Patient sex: M
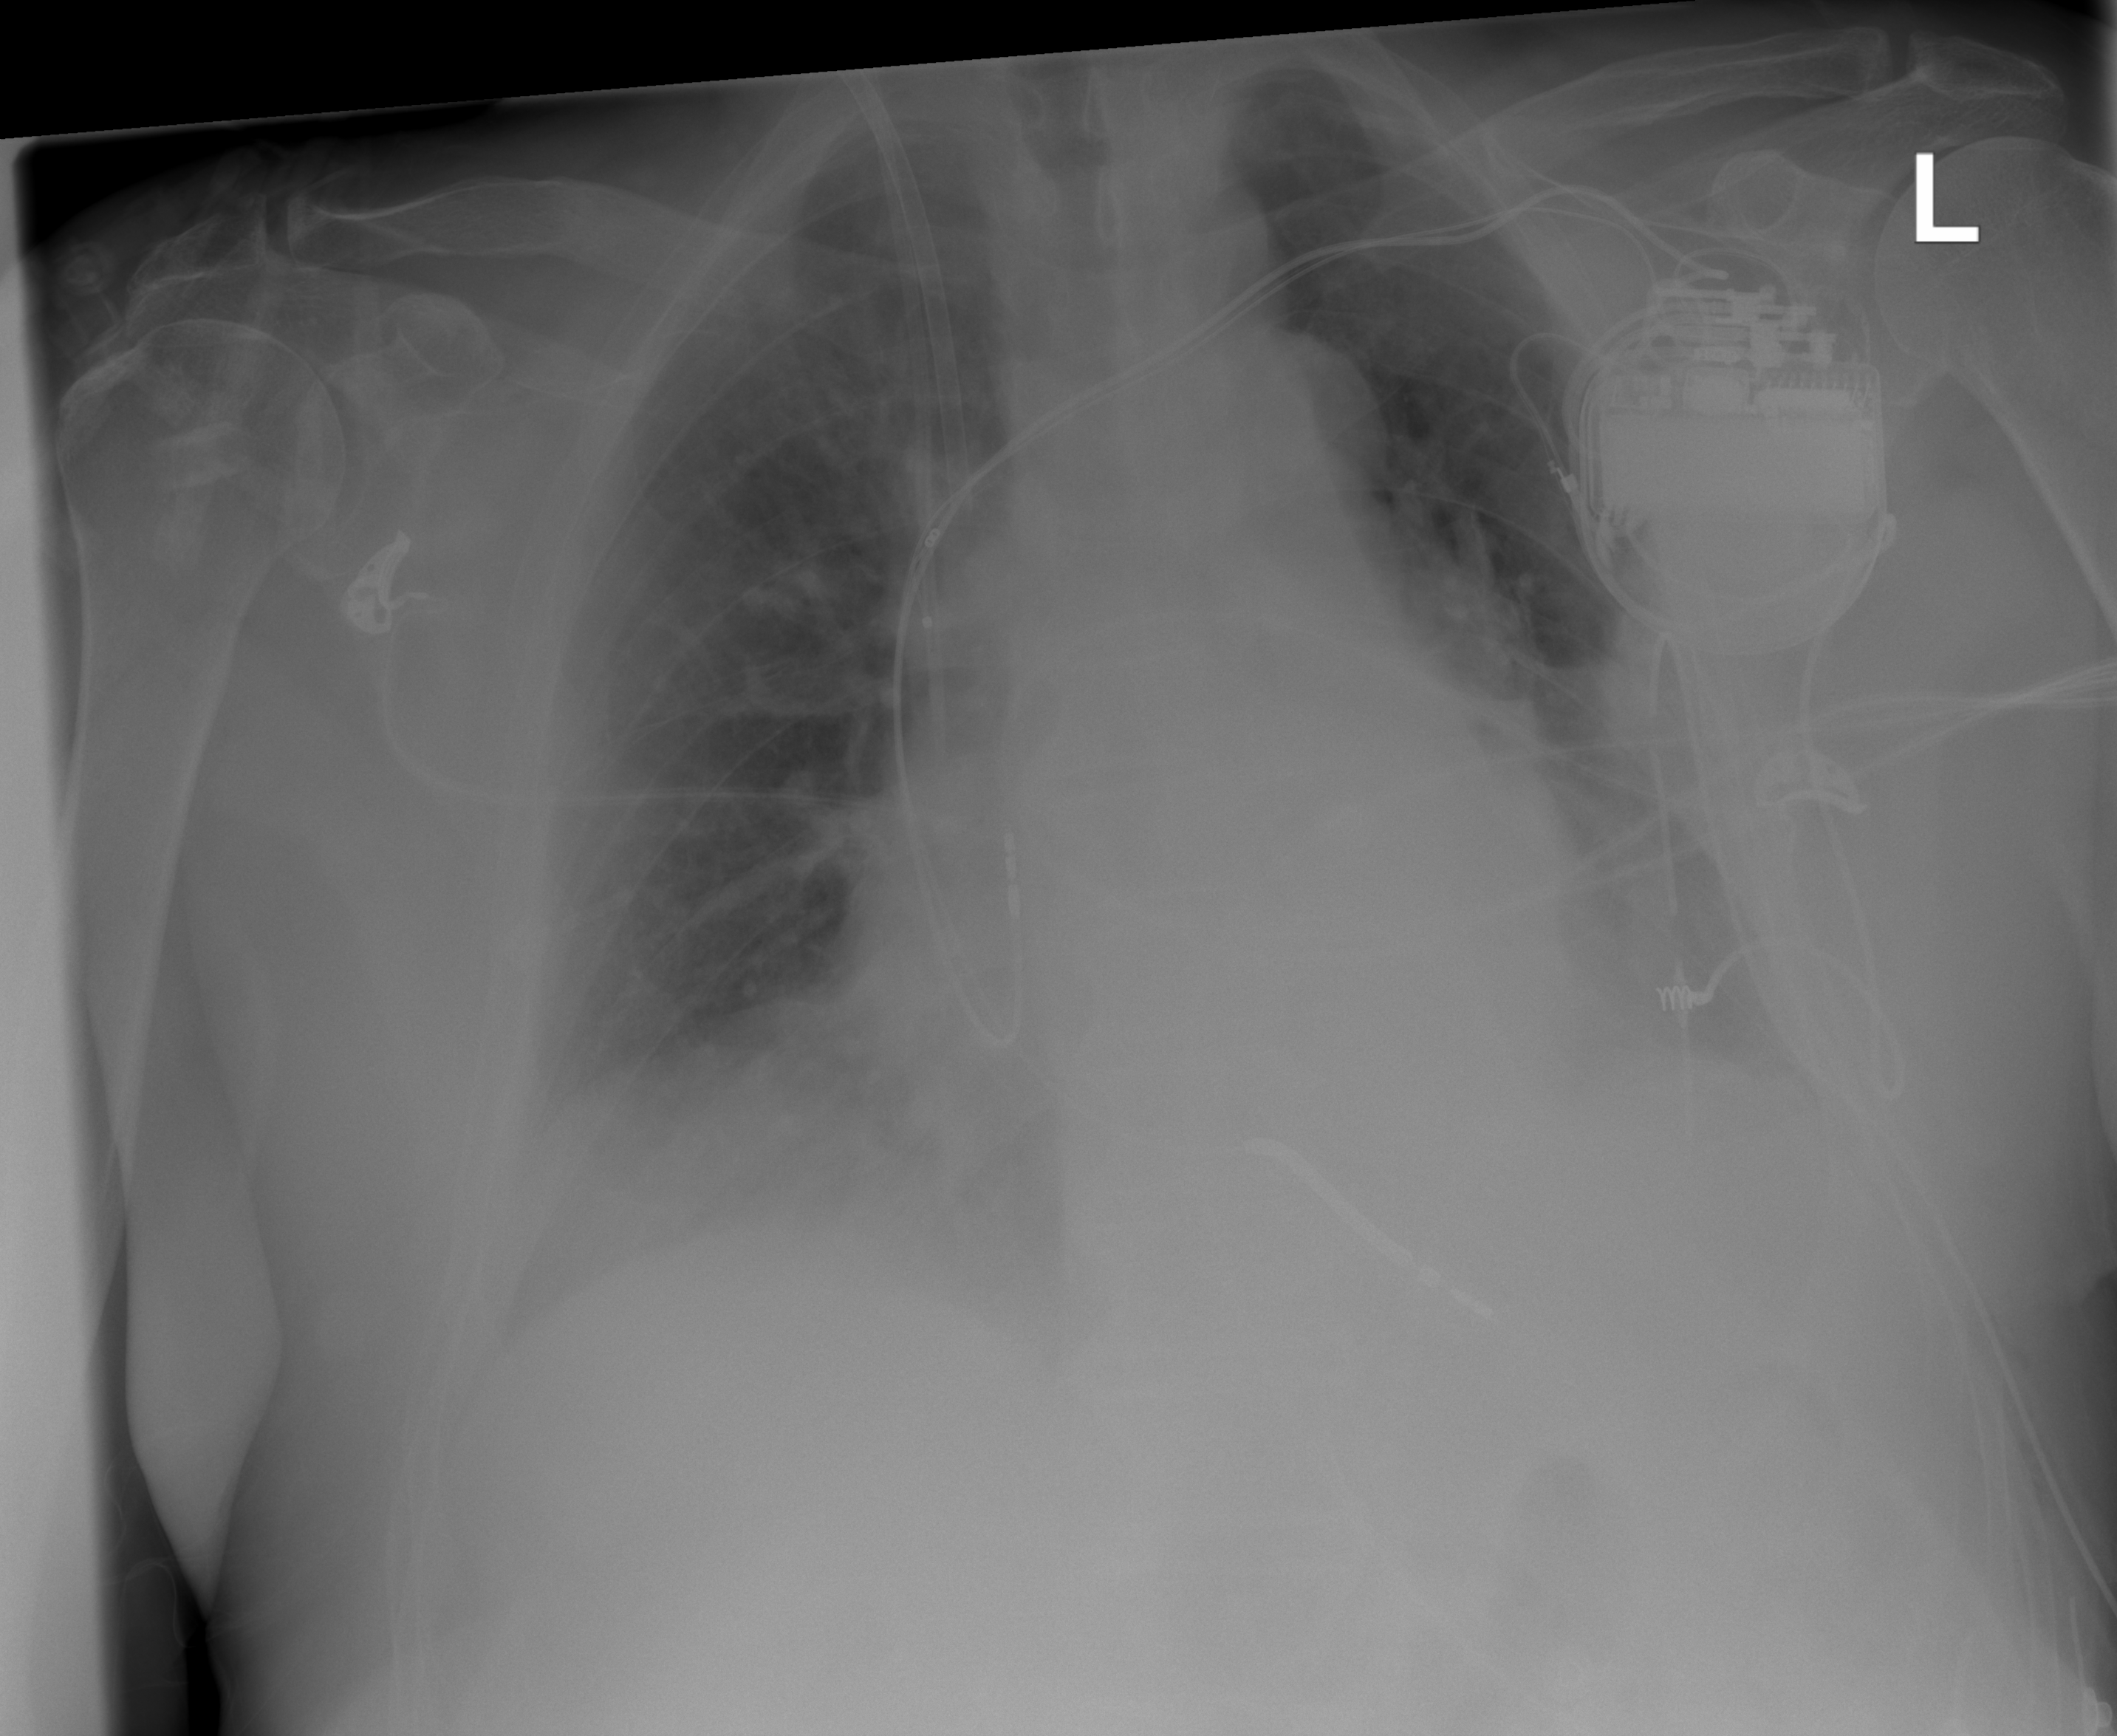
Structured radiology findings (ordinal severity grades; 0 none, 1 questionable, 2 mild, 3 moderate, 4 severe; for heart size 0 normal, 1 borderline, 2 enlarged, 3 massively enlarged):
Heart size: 2
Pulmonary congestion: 0
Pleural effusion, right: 2
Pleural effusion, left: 2
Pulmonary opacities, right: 0
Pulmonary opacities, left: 0
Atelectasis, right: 2
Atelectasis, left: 2